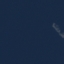
Land use / land cover class: SeaLake